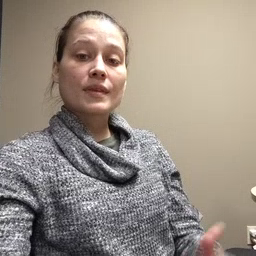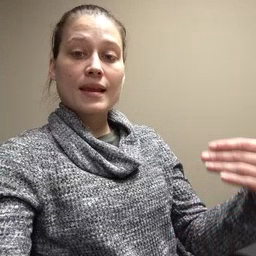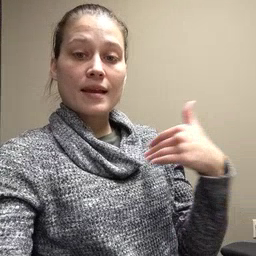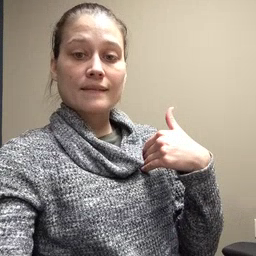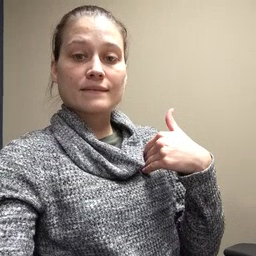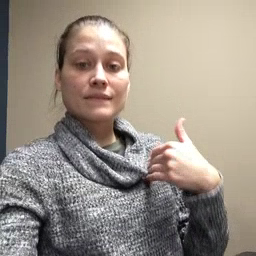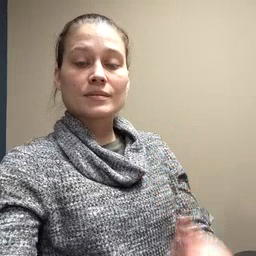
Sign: have